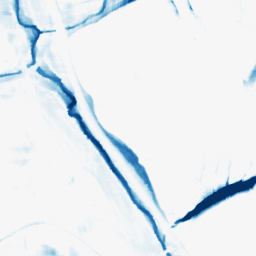
Category: morphological
Decomposition family: morphological_square
Decomposition parameters: operation: closing
size: 20
Upsampling method: linear_exact
Upsampling parameters: scale: 8
Upsampling scale: 8